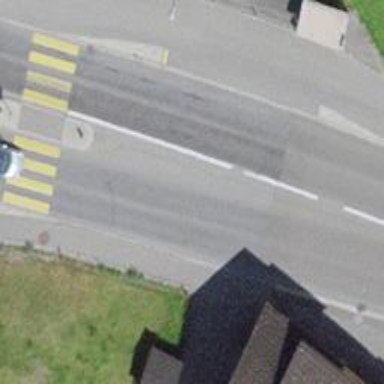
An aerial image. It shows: Bus stop with stop position for public transport.